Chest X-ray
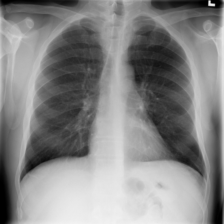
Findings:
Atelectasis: negative
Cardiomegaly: negative
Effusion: negative
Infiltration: positive
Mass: negative
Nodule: negative
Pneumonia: negative
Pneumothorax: negative
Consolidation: negative
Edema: negative
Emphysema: negative
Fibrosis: negative
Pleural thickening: negative
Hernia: negative